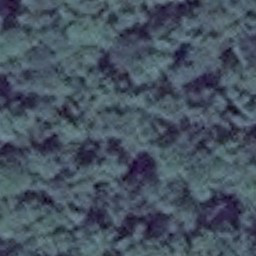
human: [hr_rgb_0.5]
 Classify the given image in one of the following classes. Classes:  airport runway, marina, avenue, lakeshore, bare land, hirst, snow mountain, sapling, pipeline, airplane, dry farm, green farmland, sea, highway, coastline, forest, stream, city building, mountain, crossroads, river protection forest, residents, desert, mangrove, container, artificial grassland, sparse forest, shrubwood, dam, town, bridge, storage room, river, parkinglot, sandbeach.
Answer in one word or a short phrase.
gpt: forest